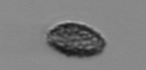
Label: Pseudochattonella_farcimen